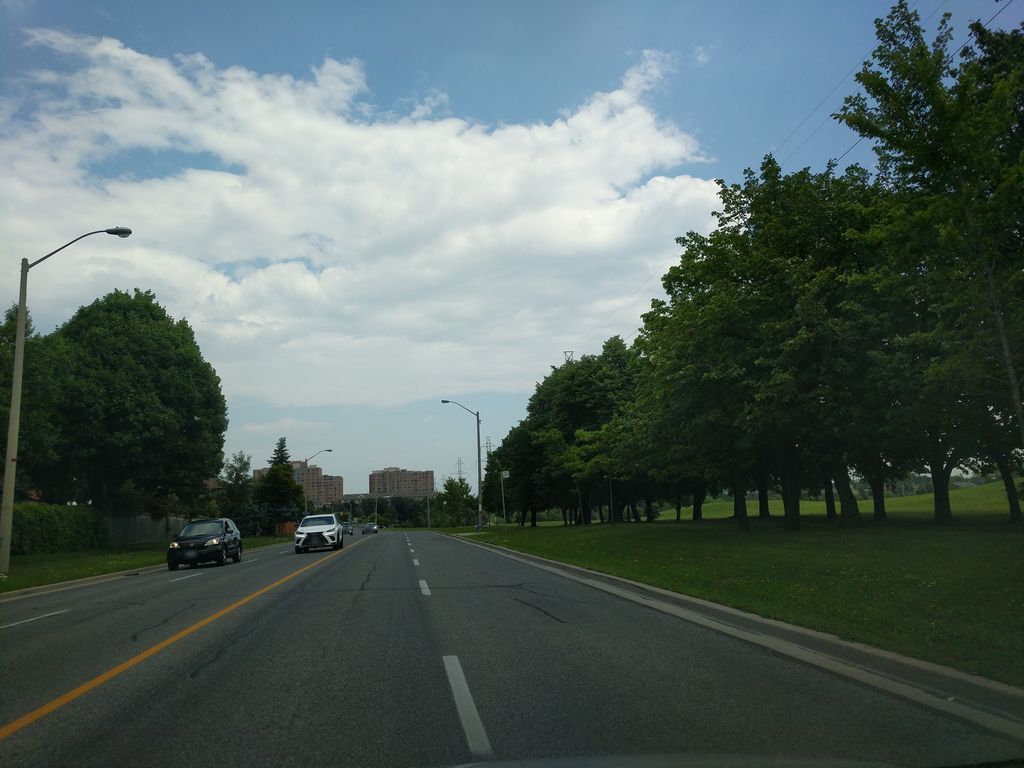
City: toronto